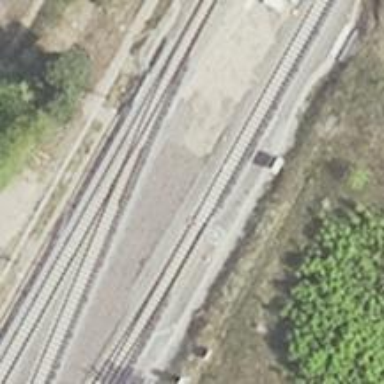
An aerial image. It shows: Railway switch with turnout to the right.